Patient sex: M
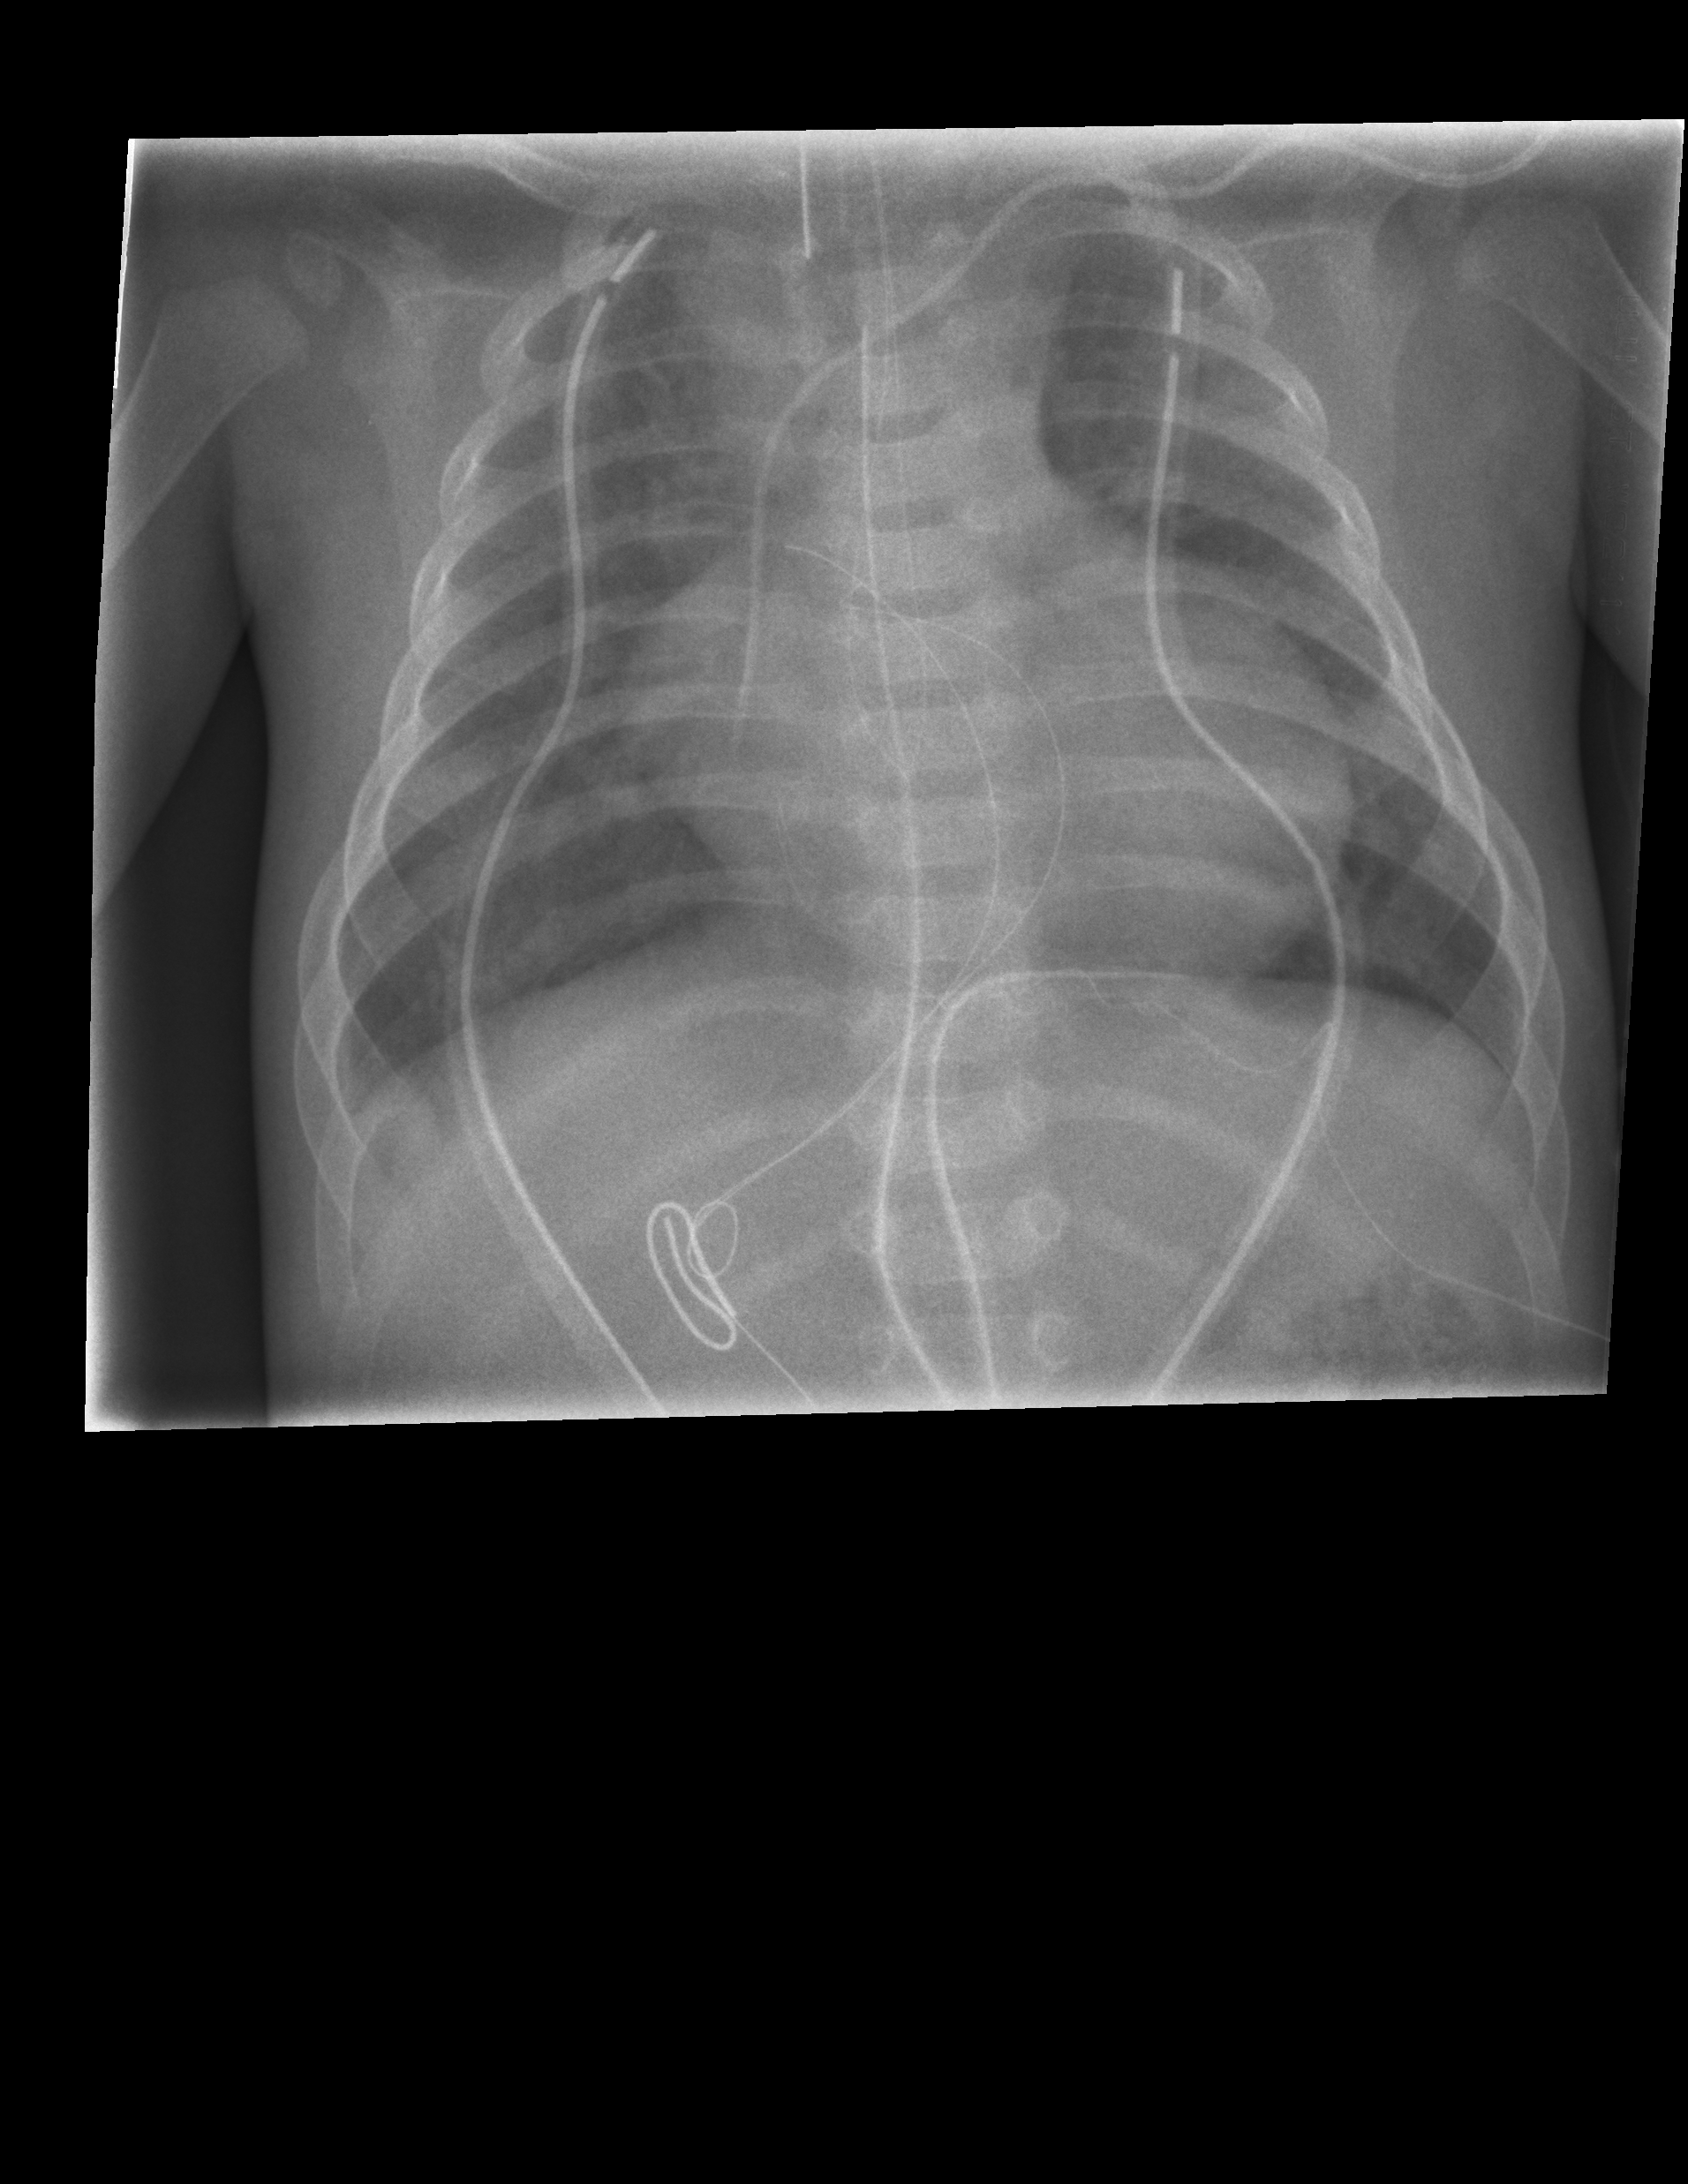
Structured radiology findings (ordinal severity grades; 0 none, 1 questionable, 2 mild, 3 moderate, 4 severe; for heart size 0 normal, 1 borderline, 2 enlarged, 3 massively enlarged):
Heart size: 0
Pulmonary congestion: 2
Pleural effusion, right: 0
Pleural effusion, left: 0
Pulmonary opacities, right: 0
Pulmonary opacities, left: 0
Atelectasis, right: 0
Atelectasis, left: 0